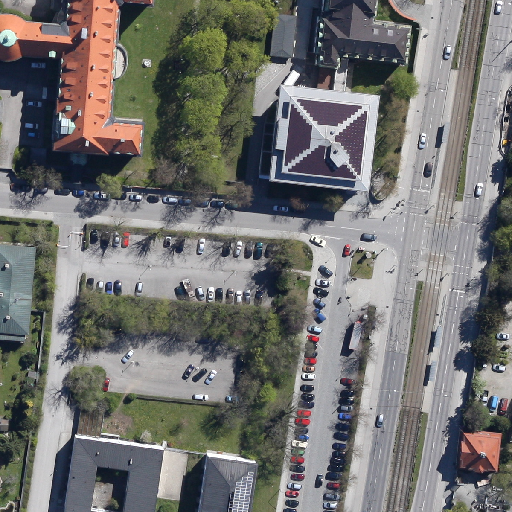
Referring expression: light-duty vehicle driving on the road